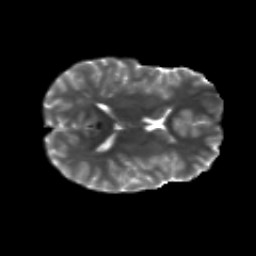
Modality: T2w
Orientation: axial
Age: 23
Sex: male
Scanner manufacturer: siemens
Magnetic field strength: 3 T
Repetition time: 8.8 s
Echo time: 0.085 s